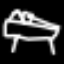
Label: bed